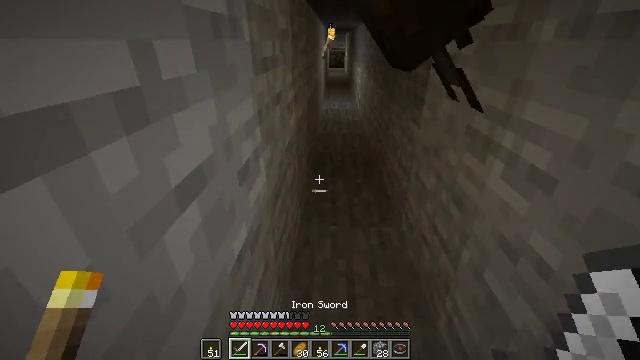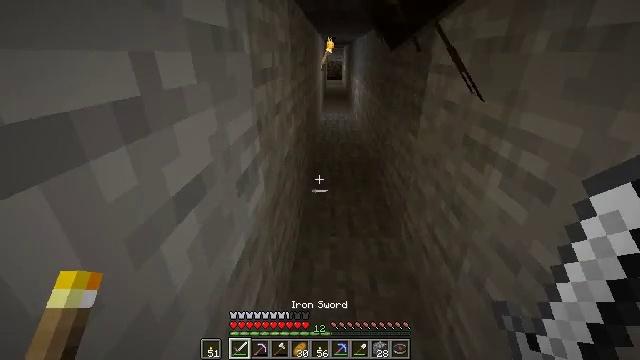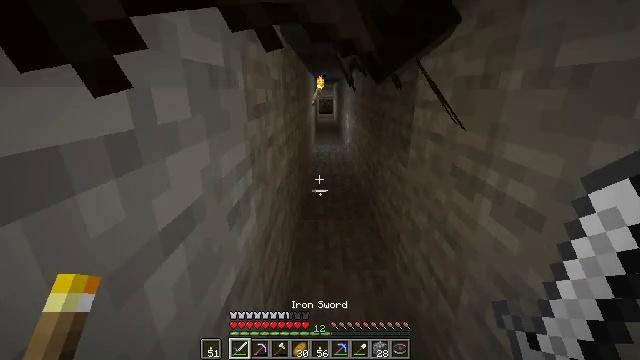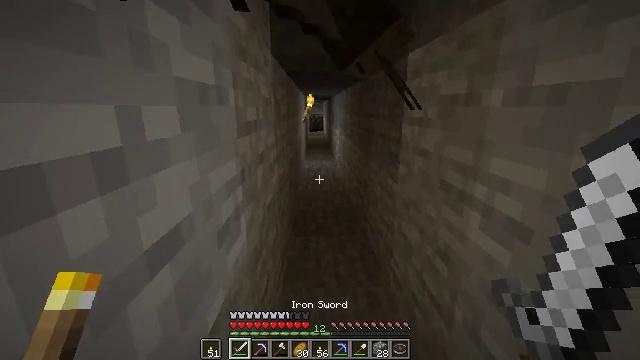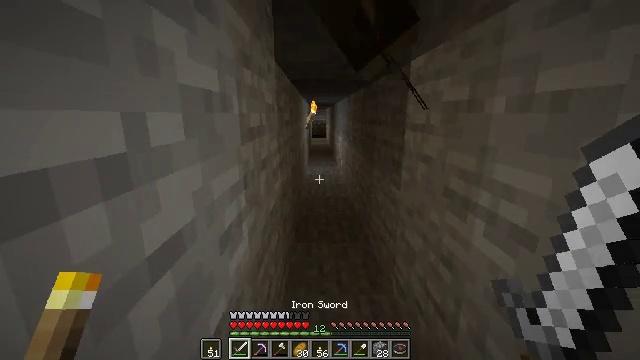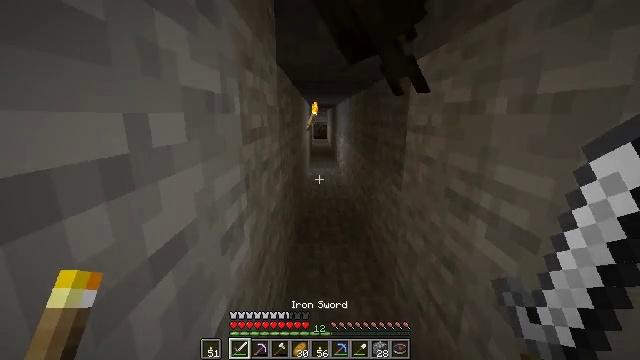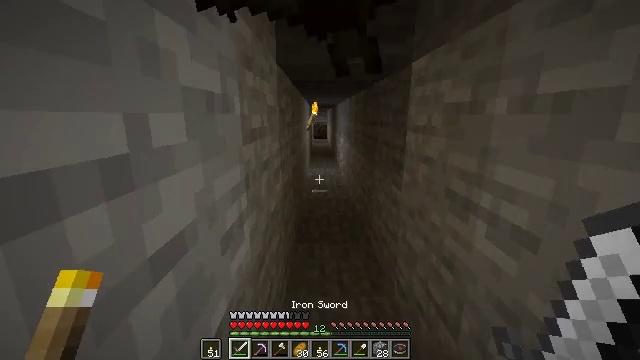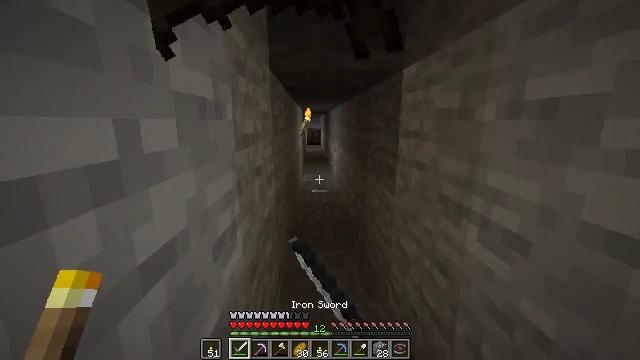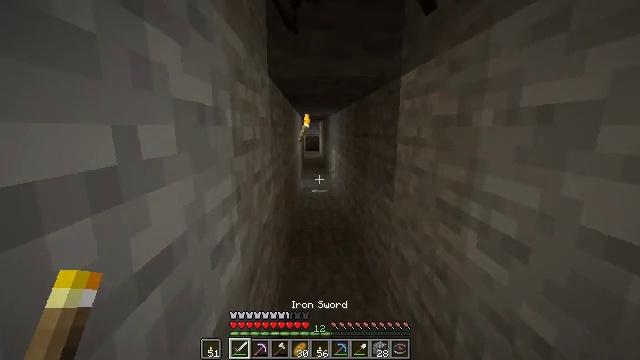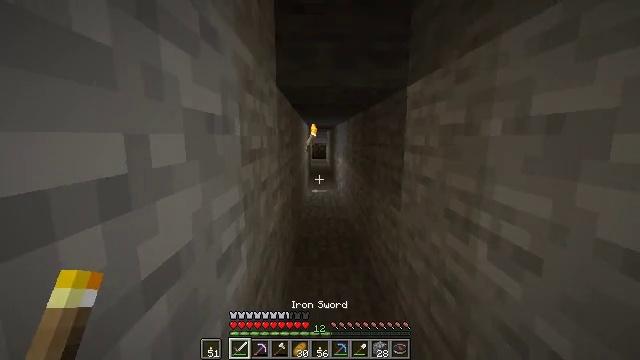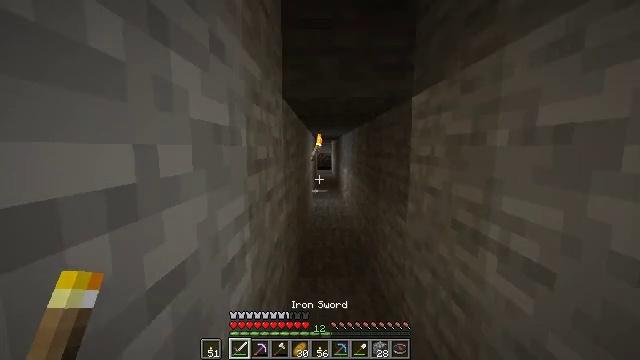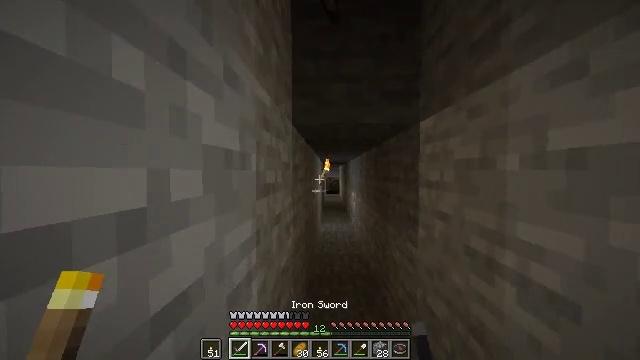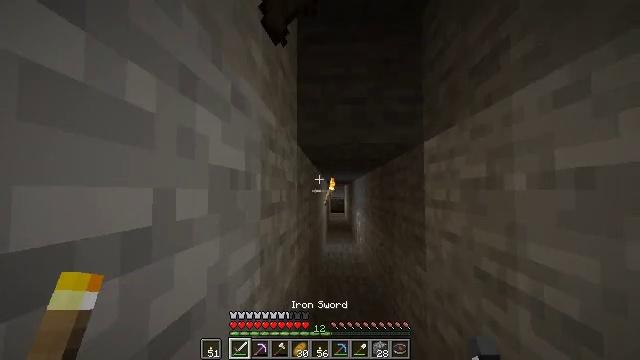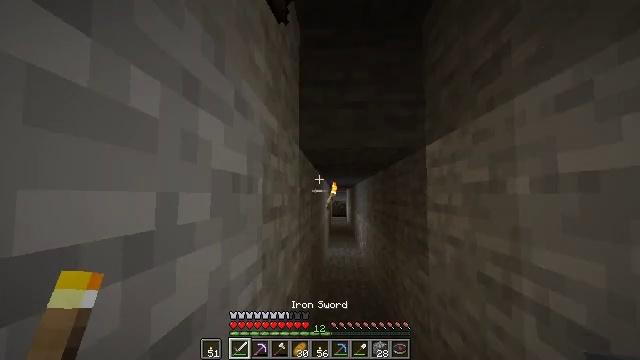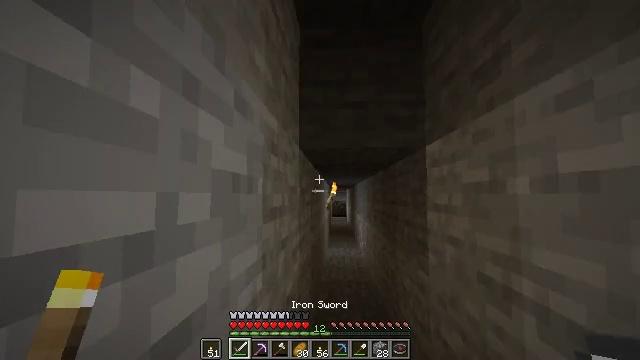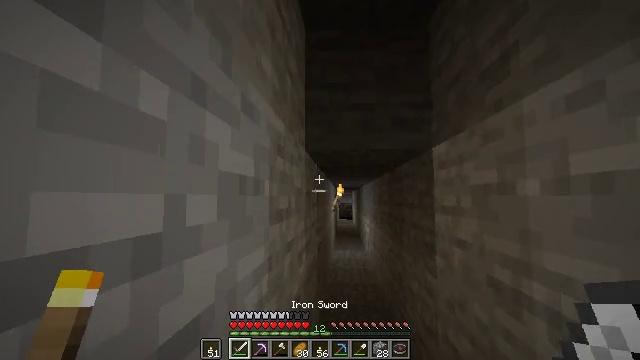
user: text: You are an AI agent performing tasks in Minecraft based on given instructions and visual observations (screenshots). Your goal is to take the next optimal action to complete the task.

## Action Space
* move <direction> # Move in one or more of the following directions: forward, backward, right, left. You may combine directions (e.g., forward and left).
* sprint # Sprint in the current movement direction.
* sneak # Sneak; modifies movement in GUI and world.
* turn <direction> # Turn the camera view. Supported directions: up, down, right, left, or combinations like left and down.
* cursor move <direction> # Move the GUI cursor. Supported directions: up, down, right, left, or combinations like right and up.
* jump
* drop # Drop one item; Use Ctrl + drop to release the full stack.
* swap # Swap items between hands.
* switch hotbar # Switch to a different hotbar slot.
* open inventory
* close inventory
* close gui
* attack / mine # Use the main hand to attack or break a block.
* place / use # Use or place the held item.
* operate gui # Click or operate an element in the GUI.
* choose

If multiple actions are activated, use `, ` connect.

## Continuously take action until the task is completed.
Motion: motion action
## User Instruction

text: Hunt a bat.
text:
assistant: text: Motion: turn up
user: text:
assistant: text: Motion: turn right and up
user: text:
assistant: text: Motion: turn right and up
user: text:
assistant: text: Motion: turn up
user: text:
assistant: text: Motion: no_op
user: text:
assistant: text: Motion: attack / mine
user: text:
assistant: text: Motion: turn right and up, attack / mine
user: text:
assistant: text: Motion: turn up
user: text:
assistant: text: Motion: turn left and up
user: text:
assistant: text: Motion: turn left and up
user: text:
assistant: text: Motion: turn left and up
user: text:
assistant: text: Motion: turn left and up
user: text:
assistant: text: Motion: no_op
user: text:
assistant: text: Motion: no_op
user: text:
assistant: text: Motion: turn left
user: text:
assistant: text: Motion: no_op
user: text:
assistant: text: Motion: turn left and up
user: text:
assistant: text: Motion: turn left and up
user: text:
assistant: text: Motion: turn up
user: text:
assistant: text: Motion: turn right and up
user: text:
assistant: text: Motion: turn right and up
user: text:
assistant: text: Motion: turn up
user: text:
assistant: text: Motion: turn up
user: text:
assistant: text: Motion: turn up
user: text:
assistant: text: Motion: turn up
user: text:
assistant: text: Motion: turn up
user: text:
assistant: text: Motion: turn up
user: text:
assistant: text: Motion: no_op
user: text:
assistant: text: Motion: attack / mine
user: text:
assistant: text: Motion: attack / mine